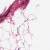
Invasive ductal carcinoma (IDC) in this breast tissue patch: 0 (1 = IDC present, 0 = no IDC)